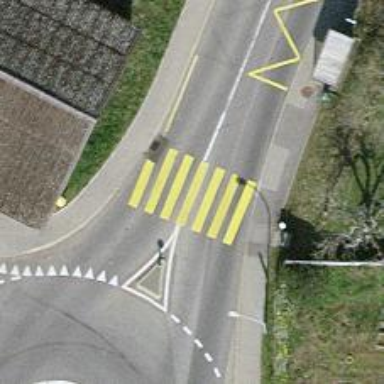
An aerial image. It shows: Marked road crossing.